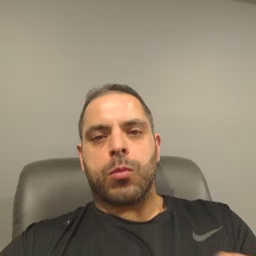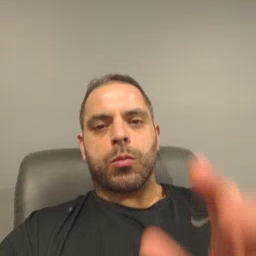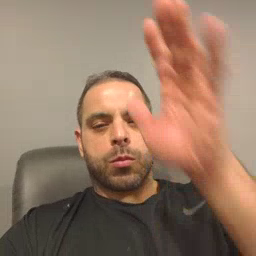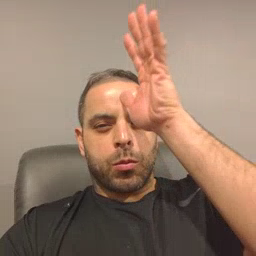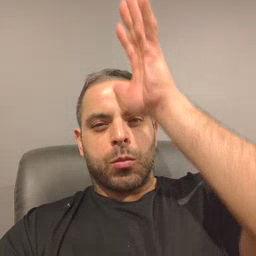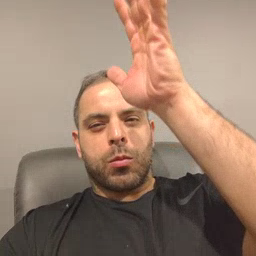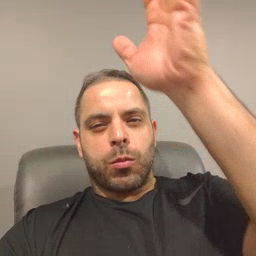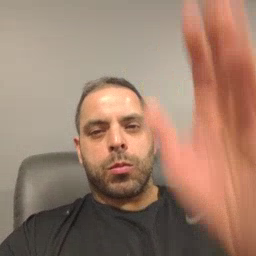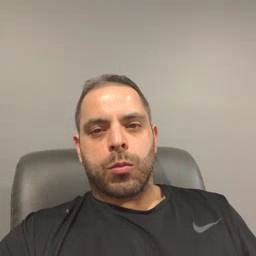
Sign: grandpa